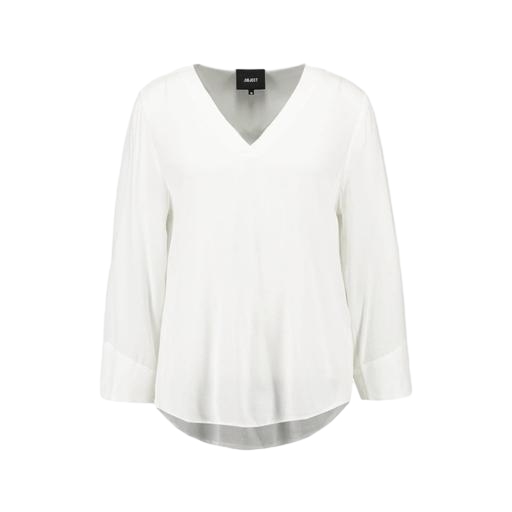
white v-neck long-sleeve top, v-neck long-sleeve blouse, white brody long-sleeve blouse, white background